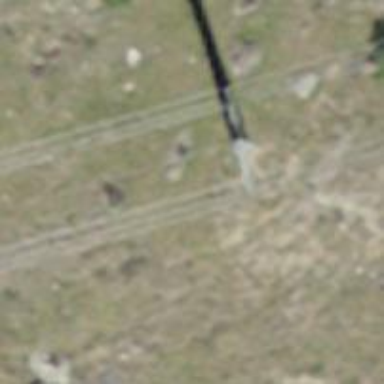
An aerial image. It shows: Power line in the image.